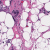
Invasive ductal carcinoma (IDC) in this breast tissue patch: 0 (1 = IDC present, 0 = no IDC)